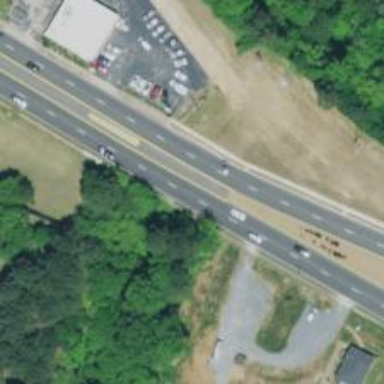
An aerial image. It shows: Trunk highway.